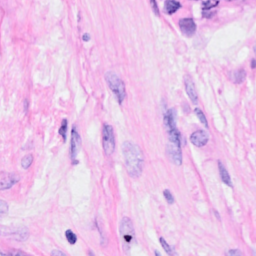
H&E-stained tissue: Breast